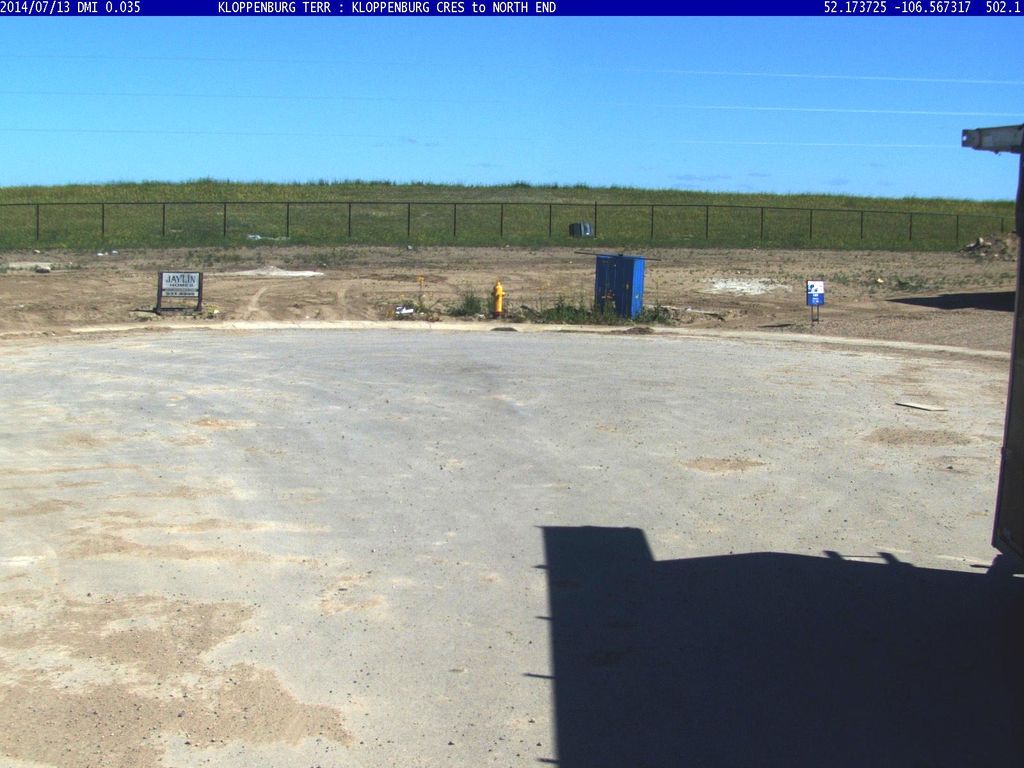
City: saskatoon